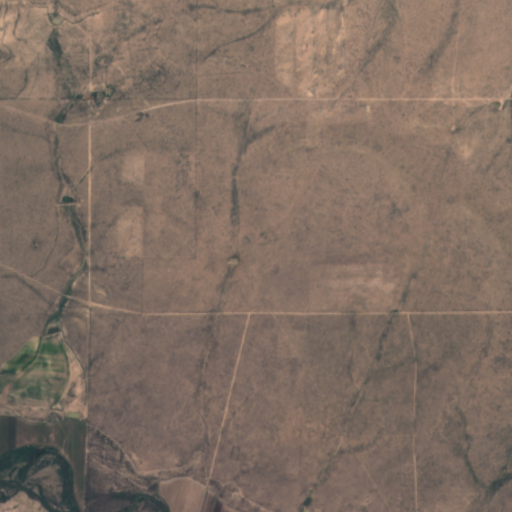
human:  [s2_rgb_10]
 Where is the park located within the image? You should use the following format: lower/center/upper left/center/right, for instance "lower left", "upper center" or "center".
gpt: The park is located in the lower center of the image.
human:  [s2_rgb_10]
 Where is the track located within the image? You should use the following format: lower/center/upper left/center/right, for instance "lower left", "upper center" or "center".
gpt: There is no track in the image.